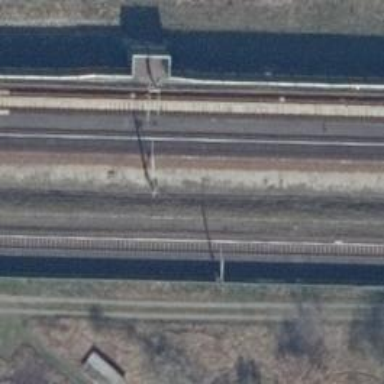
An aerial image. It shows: Railway milestone with catenary mast.